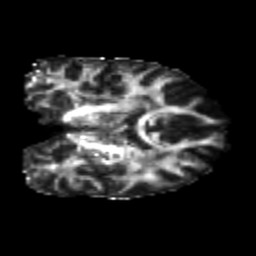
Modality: FA
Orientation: coronal
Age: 24
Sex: male
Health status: healthy
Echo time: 0.074 s